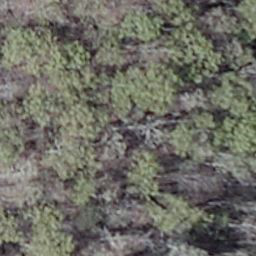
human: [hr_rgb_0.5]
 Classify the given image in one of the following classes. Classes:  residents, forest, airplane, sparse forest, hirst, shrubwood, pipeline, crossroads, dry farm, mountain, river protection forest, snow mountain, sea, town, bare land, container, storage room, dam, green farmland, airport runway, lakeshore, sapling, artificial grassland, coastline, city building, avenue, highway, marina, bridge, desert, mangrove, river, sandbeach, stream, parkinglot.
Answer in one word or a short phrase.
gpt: shrubwood